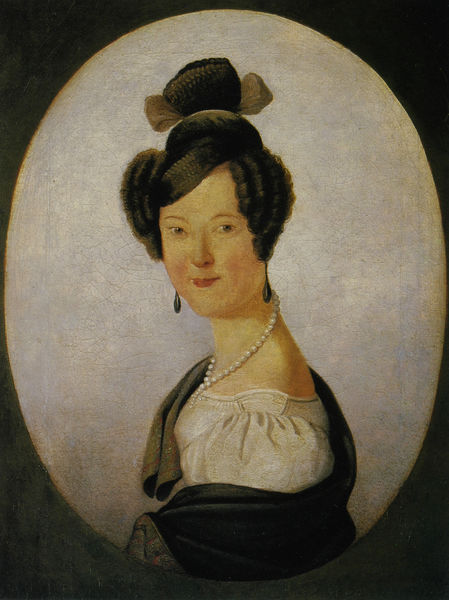
Titel: Damenbildnis (Dame mit Perlenkette)
Künstler: Georg Friedrich Kersting
Standort: Erfurt
Institution: Angermuseum
Schlagwörter: blau, dunkel, gemälde, kopf, umhang, weiß, grün, ausschnitt, braun, elegant, frankreich, frau, frisur, grau, hell, hintergrund, hut, kleid, licht, mund, nase, raum, rücken, schmuck, schwarz, stirn, blick, dame, rot, schal, tuch, malerei, schleife, jung, augen, barock, bluse, gesicht, inkarnat, ärmel, bildnis, hals, portrait, porträt, öl, haare, stoff, ohrringe, england, kinn, lippen, locken, perle, perlen, puffärmel, rosa, schulter, oval, rund, lächeln, dutt, seitlich, kette, zopf, brauen, seitenansicht, hochsteckfrisur, rüschen, perlenkette, stola, halskette, medaillon, kopfputz, grinsen, biedermeier, freundlich, aufgemotzt, bastistbluse, frisurseitenansicht, haarschleife, lucht, ohringe, schulder, puff, 18. jahrhundert